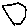
Label: hexagon